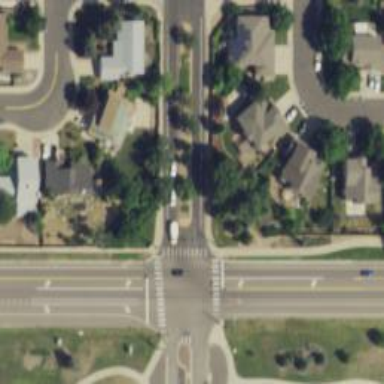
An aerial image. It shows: Marked crossing on footway.